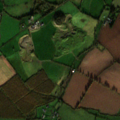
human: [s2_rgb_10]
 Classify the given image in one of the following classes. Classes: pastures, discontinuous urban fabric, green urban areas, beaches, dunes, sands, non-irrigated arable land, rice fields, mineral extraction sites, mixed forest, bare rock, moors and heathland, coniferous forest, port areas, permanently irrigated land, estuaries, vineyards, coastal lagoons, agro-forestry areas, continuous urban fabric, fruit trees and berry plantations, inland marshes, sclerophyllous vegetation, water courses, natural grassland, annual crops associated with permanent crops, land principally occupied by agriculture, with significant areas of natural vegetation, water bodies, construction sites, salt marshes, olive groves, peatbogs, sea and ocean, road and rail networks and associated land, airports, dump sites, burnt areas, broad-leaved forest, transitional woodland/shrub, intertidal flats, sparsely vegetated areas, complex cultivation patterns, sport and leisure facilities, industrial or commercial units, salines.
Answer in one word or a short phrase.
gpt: non-irrigated arable land, pastures, complex cultivation patterns, mixed forest